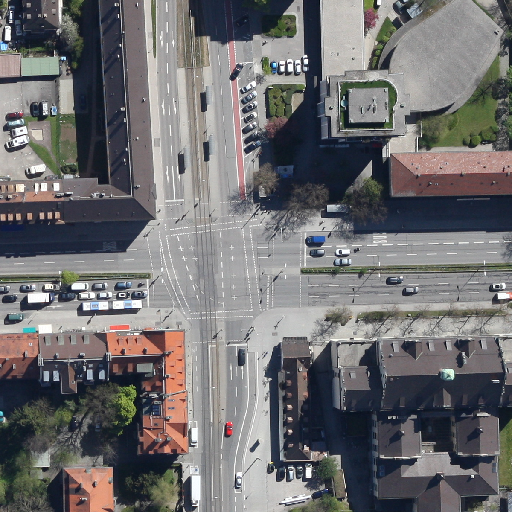
Referring expression: car